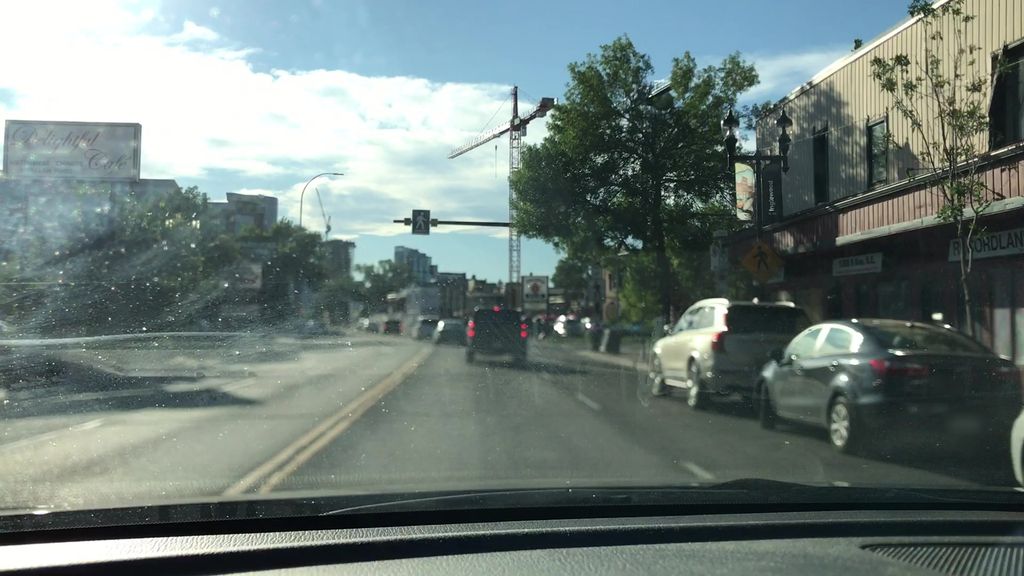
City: calgary